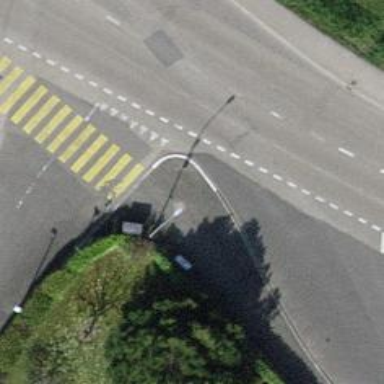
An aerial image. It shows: Kerb serving as barrier.